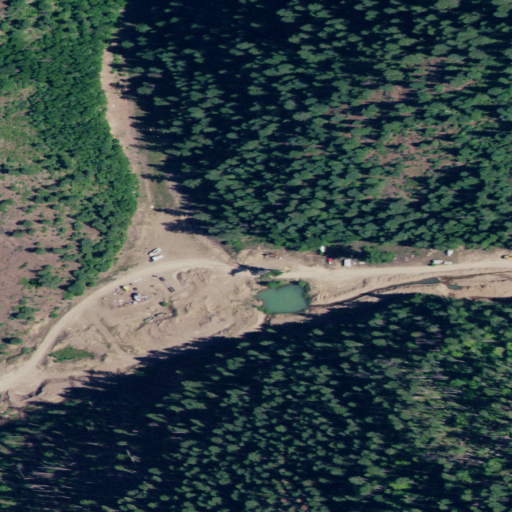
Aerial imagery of valley in Idaho named Dry Butte Gulch containing evergreen forest, shrub, herbaceous wetlands, and high intensity development